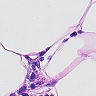
Metastatic tissue present: no